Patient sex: M
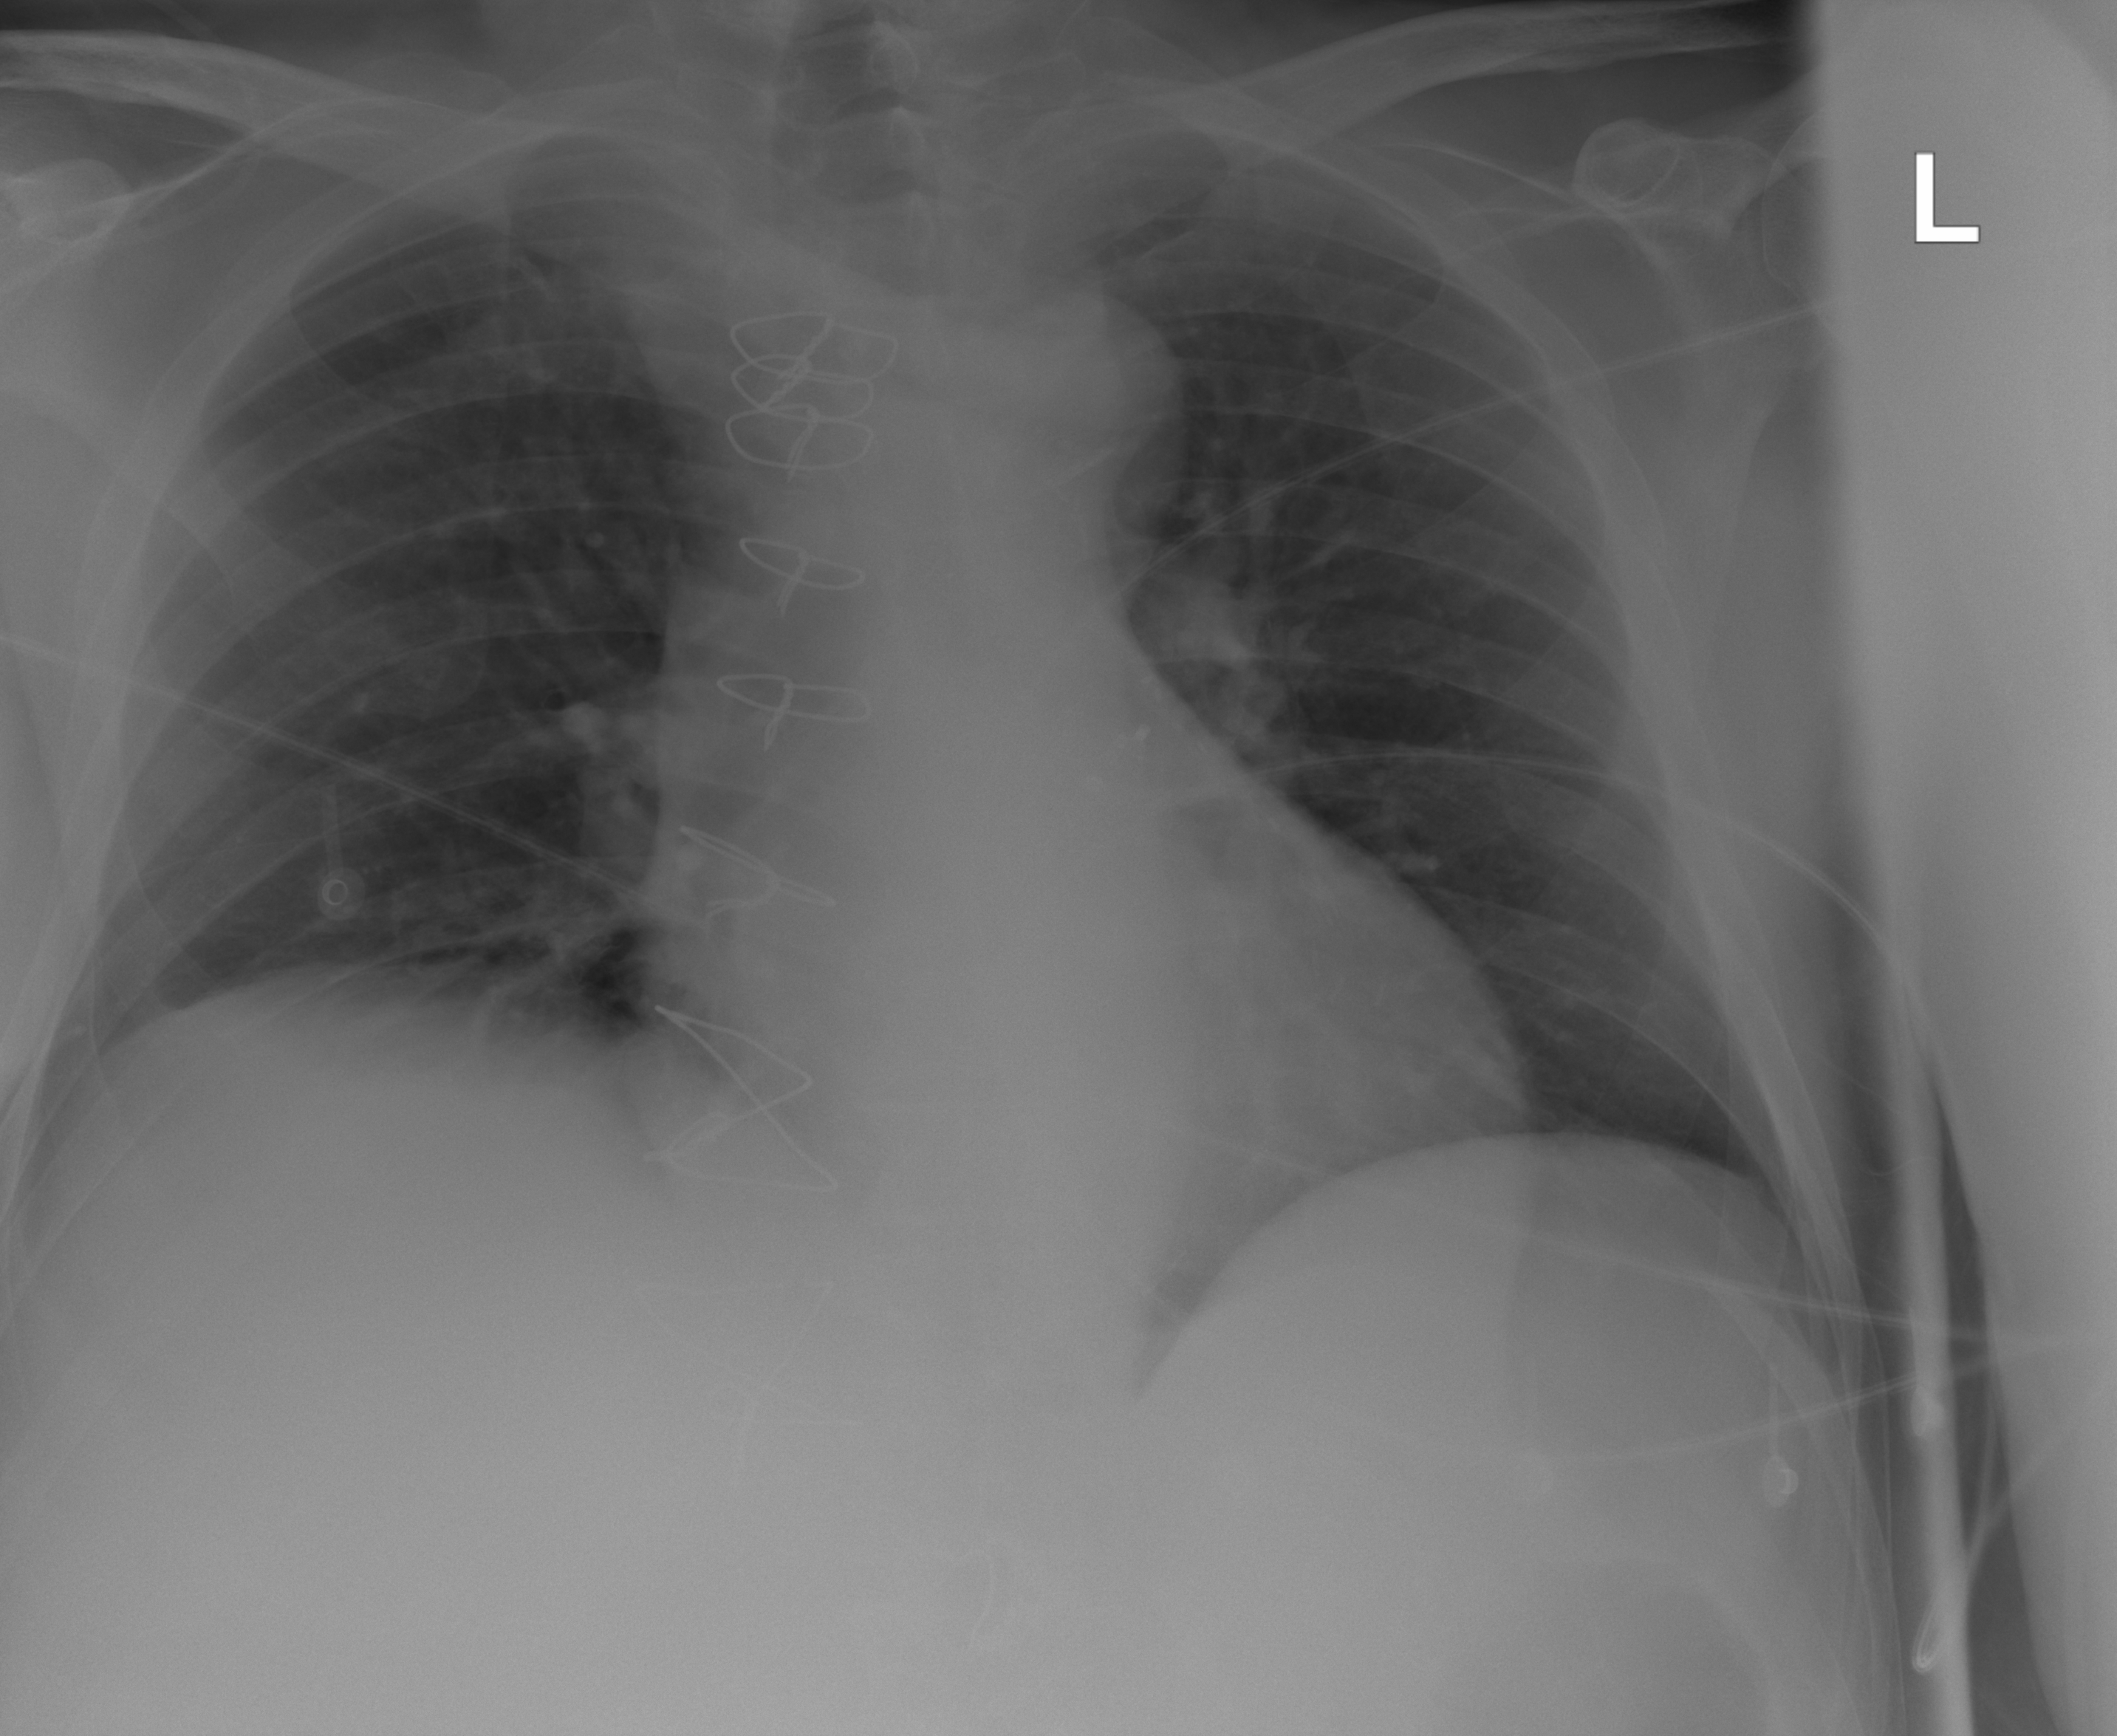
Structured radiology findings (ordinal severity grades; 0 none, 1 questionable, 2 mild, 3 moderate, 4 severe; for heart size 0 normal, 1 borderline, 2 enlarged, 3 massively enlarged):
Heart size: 0
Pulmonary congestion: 0
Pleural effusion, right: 0
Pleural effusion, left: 0
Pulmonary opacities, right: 0
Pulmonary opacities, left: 0
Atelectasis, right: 1
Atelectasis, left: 1